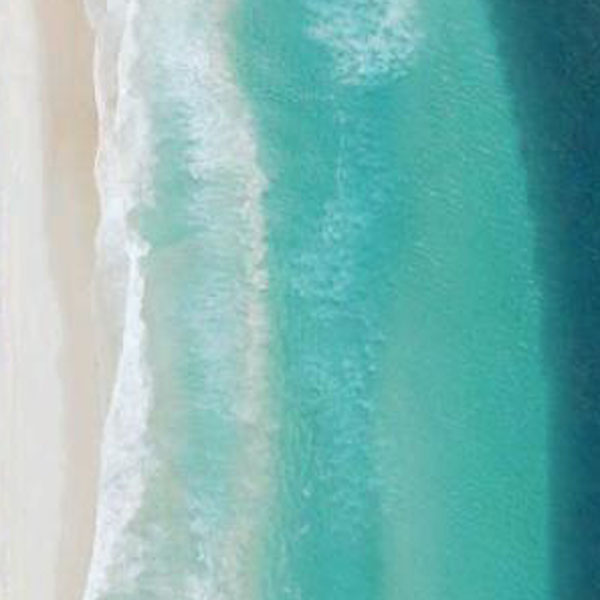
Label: Beach